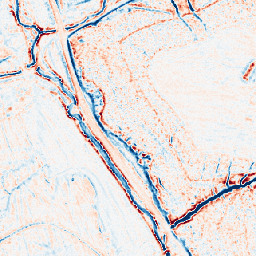
Category: edge_preserving
Decomposition family: bilateral
Decomposition parameters: d: 9
sigma_color: 150
sigma_space: 75
Upsampling method: area
Upsampling parameters: scale: 4
Upsampling scale: 4